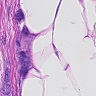
Metastatic tissue present: yes